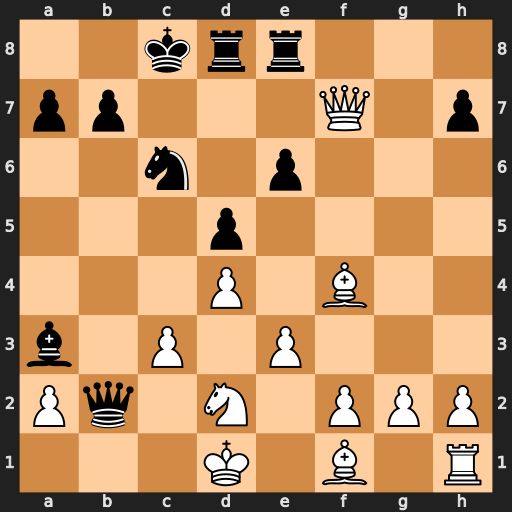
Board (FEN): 2krr3/pp3Q1p/2n1p3/3p4/3P1B2/b1P1P3/Pq1N1PPP/3K1B1R
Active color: w
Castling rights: -
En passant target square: -
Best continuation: Qc7#